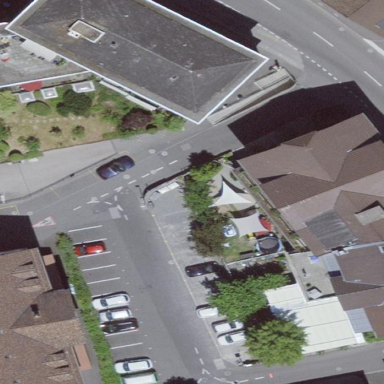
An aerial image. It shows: Parking area with surface.